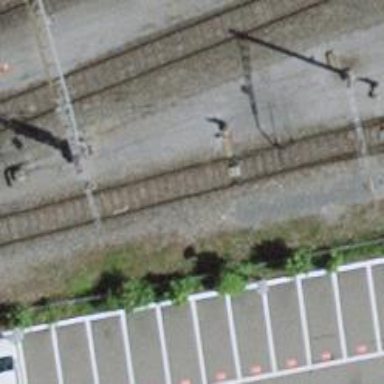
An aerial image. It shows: Railway switch.